Question: i'm writing an app that changes an image through different conditions. When i debug everything is set but i do not see the image on my screen. Can anybody please help me?
'''
-(void)setLuminanceImageSource
{
self.luminanceImageView.image = nil;
UIImage *image;
switch (self.luminanceImageSource) {
case FULL_LIGHT:
image = [UIImage imageNamed:@"belichting-goed"];
[self.luminanceImageView setImage:image];
NSLog(@"full");
break;
case HALF_LIGHT:
image = [UIImage imageNamed:@"belichting-matig"];
[self.luminanceImageView setImage:image];
NSLog(@"half");
break;
case BAD_LIGHT:
image= [UIImage imageNamed:@"belichting-slecht"];
[self.luminanceImageView setImage:image];
NSLog(@"bad");
break;
default:
image = [UIImage imageNamed:@"belichting-goed"];
break;
}
[self.luminanceImageView setImage:image];
[self.luminanceImageView setNeedsDisplay];
[self.view addSubview:self.luminanceImageView];
[self.view bringSubviewToFront:self.luminanceImageView];
}
'''
This is my method that controls the image. I have an UIImageView in the .xib file and when i run the app i see the image i have selected in attribute inspector, but it disappears when this method is called.
EDIT: I have changed the names to the conventional naming style.
This is my debug-console, the image object is not nil but the 'luminanceImageView' stays 'nil'.

I have created a github repository where i cloned my project in so you can see my code.
<URL>
Only difference is the location of the luminaceImageView, now it is located in the middle of the screen so i can be sure that it is in view of the device.
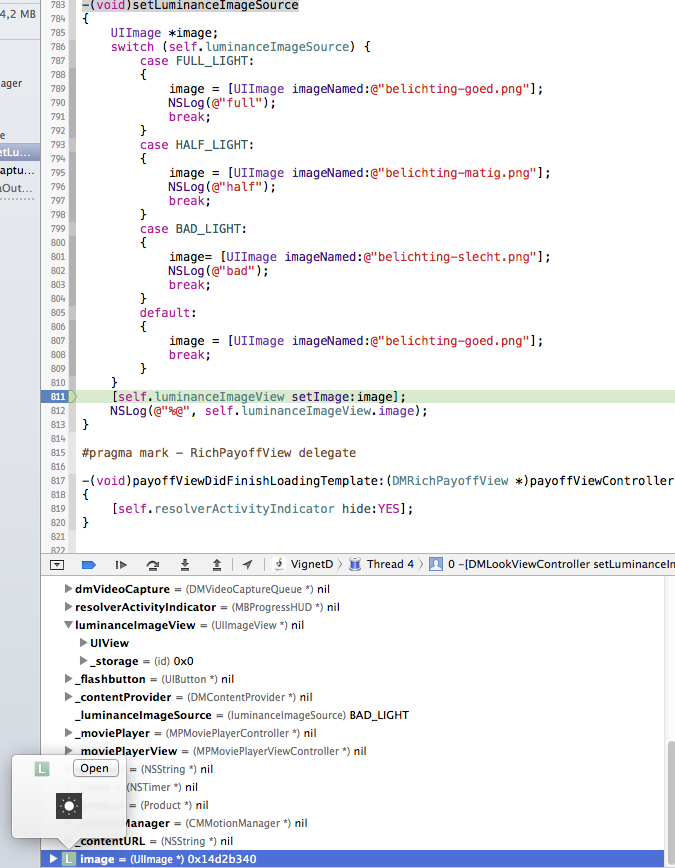
Answer: You say that:
> the image object is not nil but the luminanceImageView stays nil.
Of course, you need to create the image view first, before you can set its image. The easiest in your case is probably to create it and set its image in one go, and then add it to your view:
'''
self.luminanceImageView = [[UIImageView alloc] initWithImage:image];
[self.view addSubview:self.luminanceImageView];
'''
EDIT (after looking at the GitHub):
You currently set the view like this:
'''
self.luminanceImageView = [[UIImageView alloc] init];
[self.luminanceImageView setImage:image];
'''
That means that if you set it in the xib (I have not checked that), then you override it here.
There are three problems with this:
1. the luminanceImageView still needs to be added to your view, as I already stated above
2. the plain init creates an imageView with size (0, 0). This is unlike the initWithImage:, which creates a imageView with the size of the image.
3. the setImage: does not resize the imageView. From the UIWebView documentation:
> Setting the image property does not change the size of a UIImageView. Call sizeToFit to adjust the size of the view to match the image.
If you have correctly set the imageView with its size in the XIB, then leave out everything else and just do:
'''
[self.luminanceImageView setImage:image];
'''
If the size is not correct, then follow this with:
'''
[self.luminanceImageView sizeToFit];
'''
EDIT (after debugging the code):
Your problem is that you set the image from a background thread. Almost all view operation in iOS need to be done from the main thread. Doing like this solves your problem:
'''
dispatch_async(dispatch_get_main_queue(), ^{
[self.luminanceImageView setImage:image];
[self.view bringSubviewToFront:self.luminanceImageView];
});
'''
BTW, you also change self.layer in your code. That is probably not a good idea and may lead to problems later. Use a separate view for the camera, and use [cameraView.layer addSublayer:newLayer] to get around that.